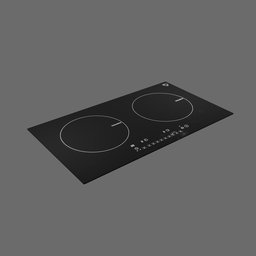
Label: appliances